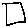
Label: square